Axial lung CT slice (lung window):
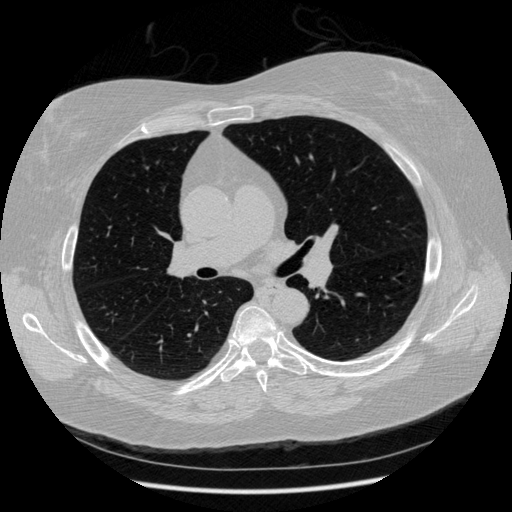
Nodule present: no